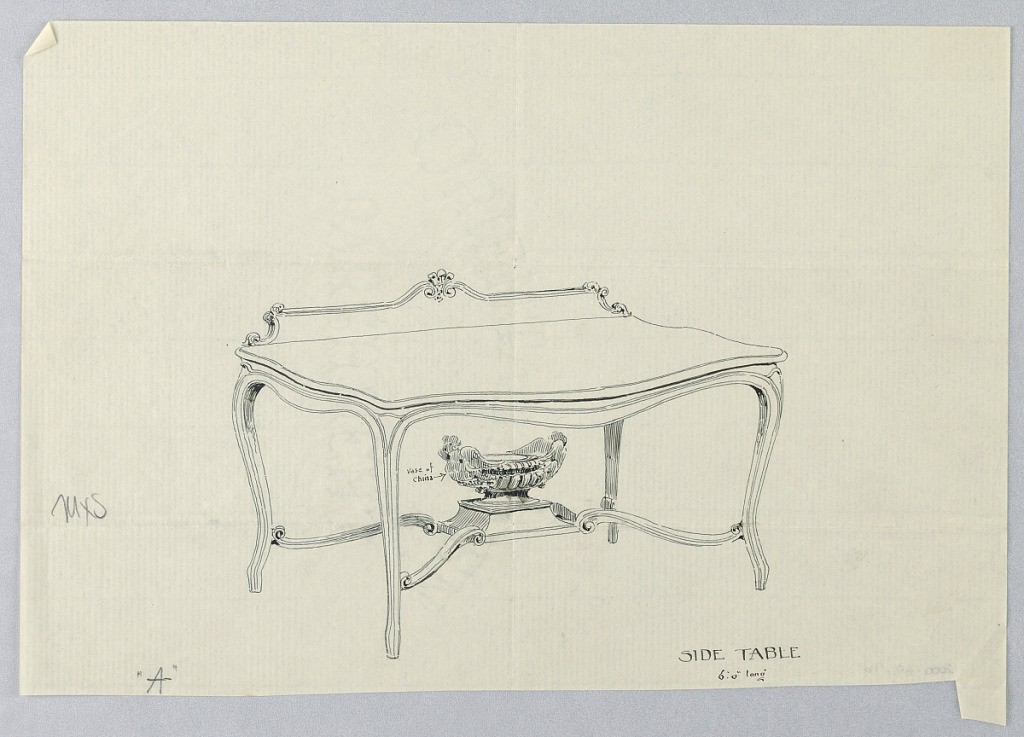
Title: Design for Side Serving Table displaying a Vase of China
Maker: A.N. Davenport Co.
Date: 1900–05
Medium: Pen and black ink on thin, cream paper
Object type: Drawing
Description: Table surface (with curved skirting) and back splash supported by four cabriole legs joined by four scrolling stretchers supporting an elaborate urn-shaped vase on a pedestal.  Back splash is decorated with three-plumed carving at center, and scrolls on each side.